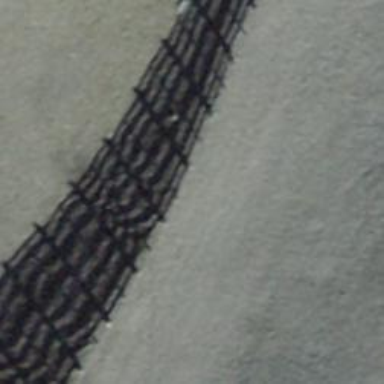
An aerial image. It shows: Fence.